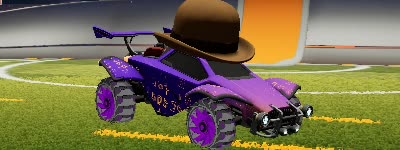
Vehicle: octane